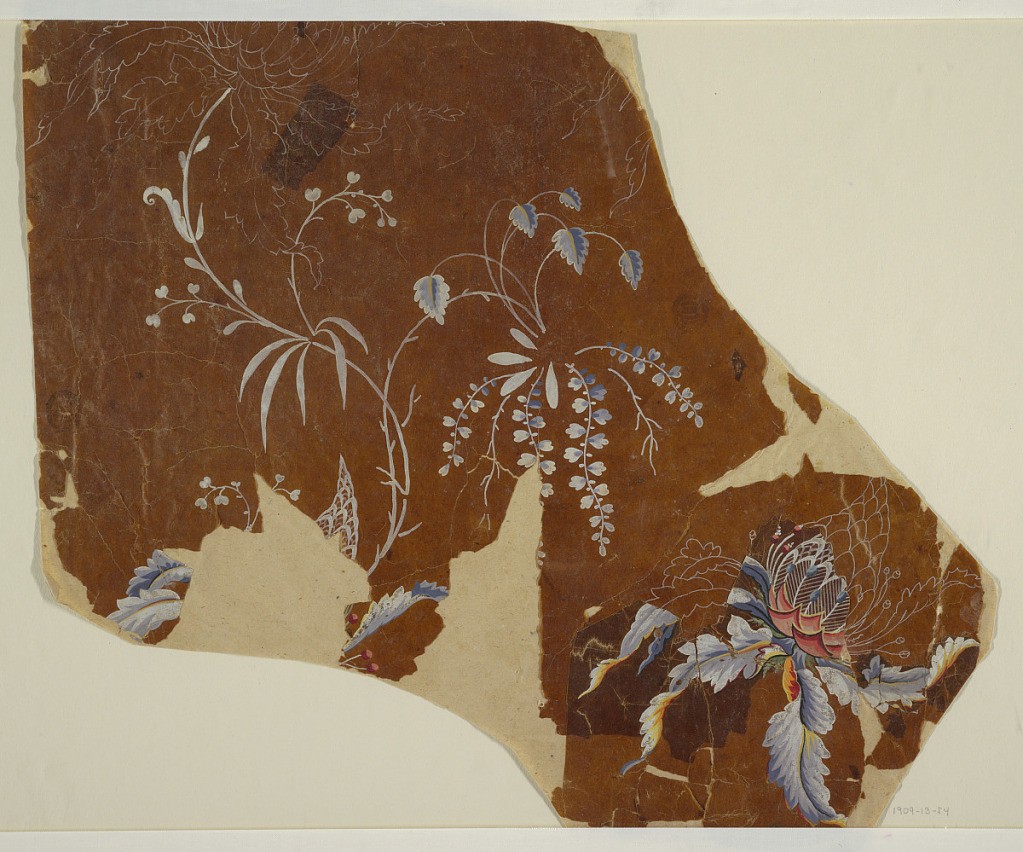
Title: Design for an Embroidered Woven Fabric
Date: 1825–1850
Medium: Brush and gouache on oily tracing paper
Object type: Drawing
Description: Fantastical cones with great calyx form rows; they are connected in vertical rows by undulated stems, of which a side stem forms a part of a plant, which are disposed in staggered rows, which alternate with those of the cones. one cone showed the coloring, another and parts of two more being outlined.